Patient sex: F
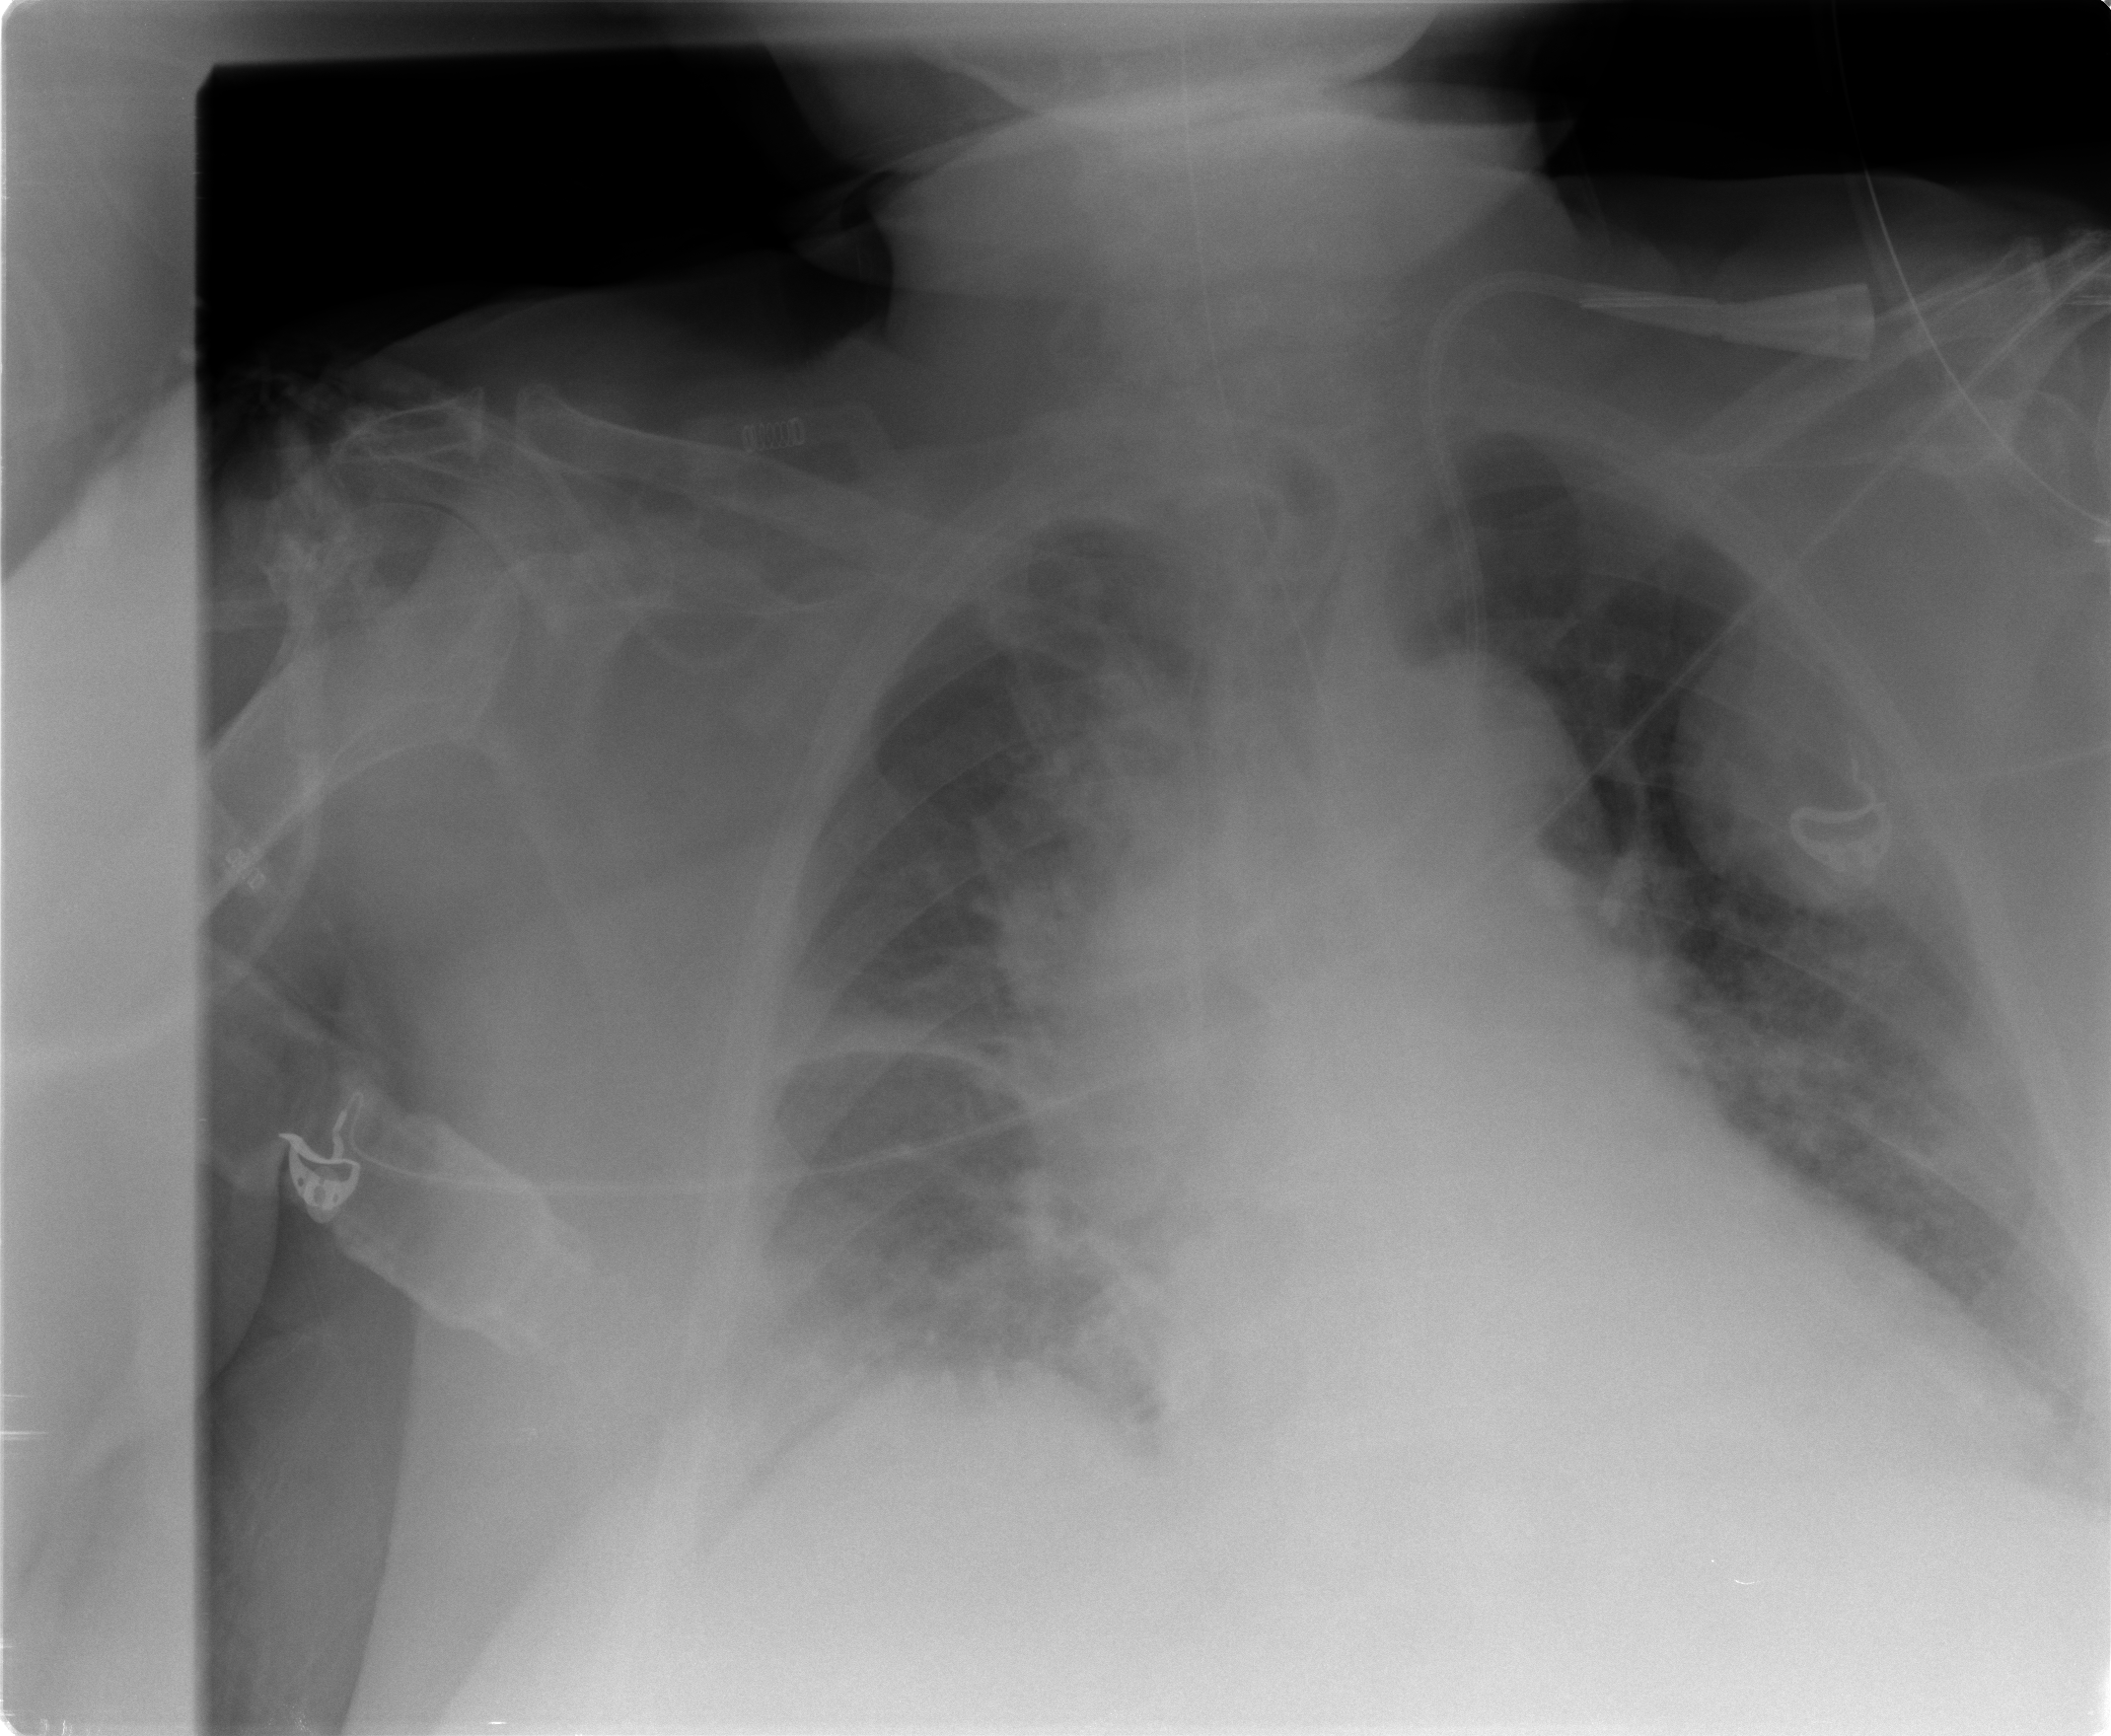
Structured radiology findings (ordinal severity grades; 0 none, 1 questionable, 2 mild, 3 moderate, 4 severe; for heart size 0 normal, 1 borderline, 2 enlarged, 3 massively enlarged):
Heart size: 2
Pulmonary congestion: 3
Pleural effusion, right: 2
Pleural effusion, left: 1
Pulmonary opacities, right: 3
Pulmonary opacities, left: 2
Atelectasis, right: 3
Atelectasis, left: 2